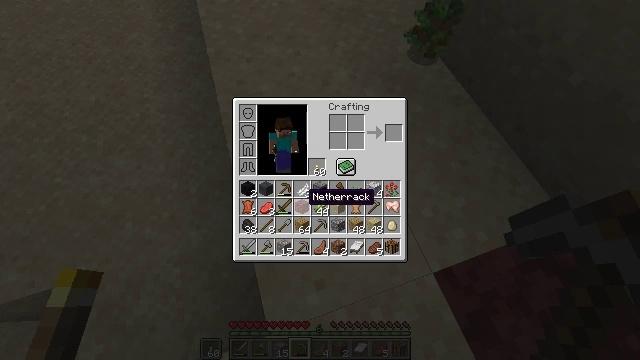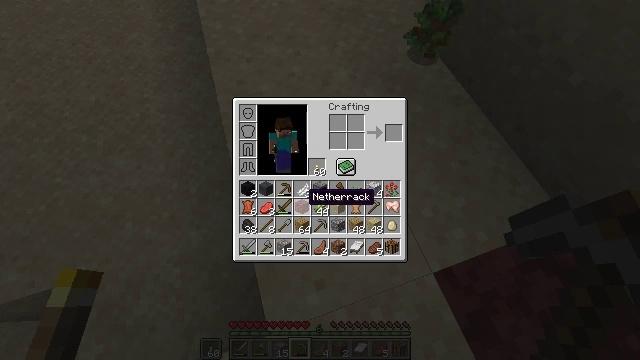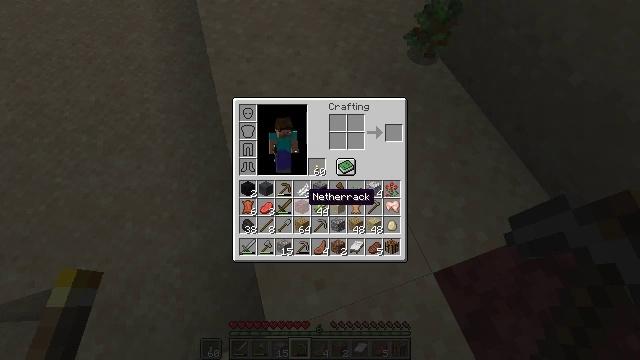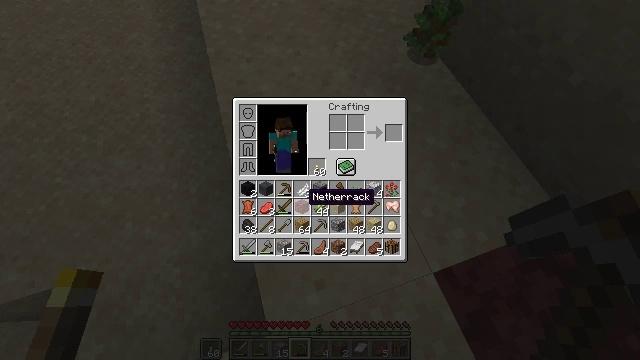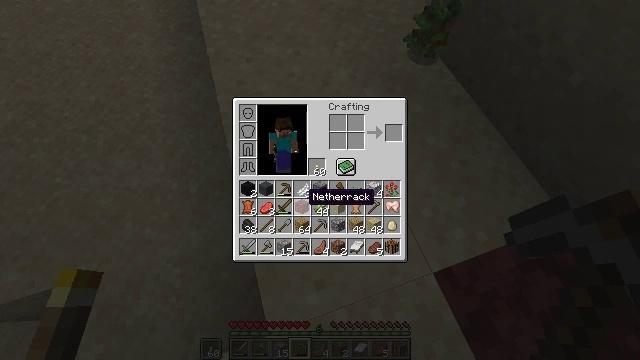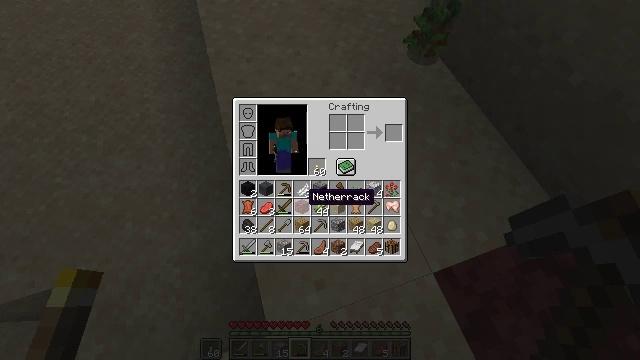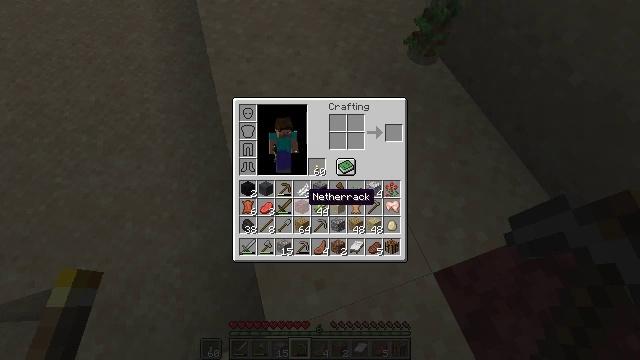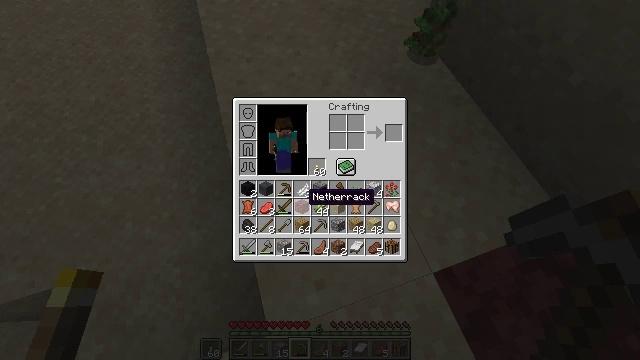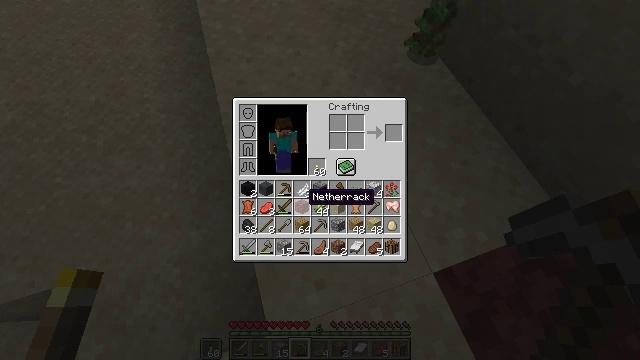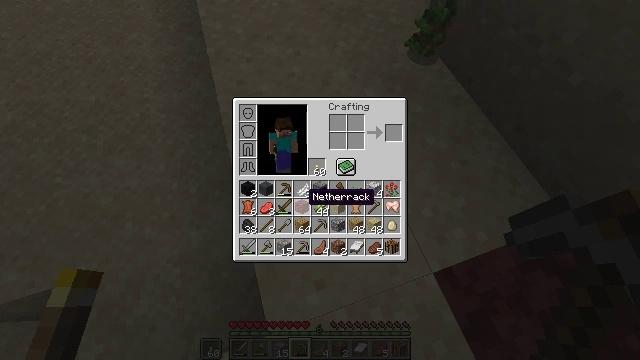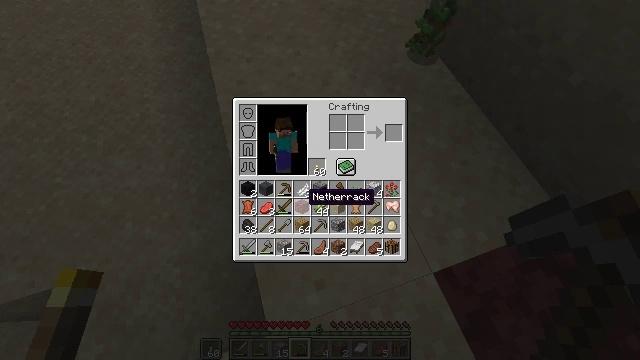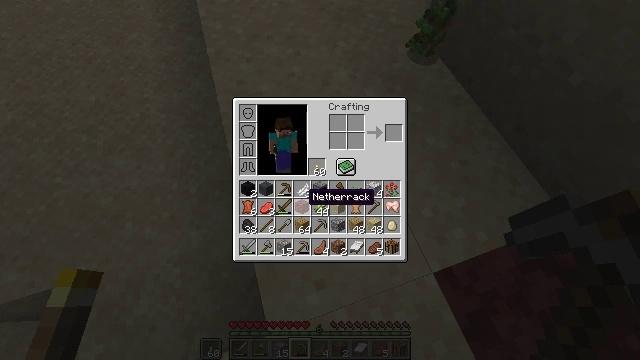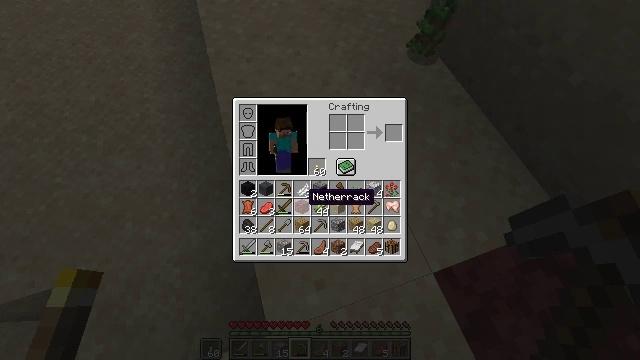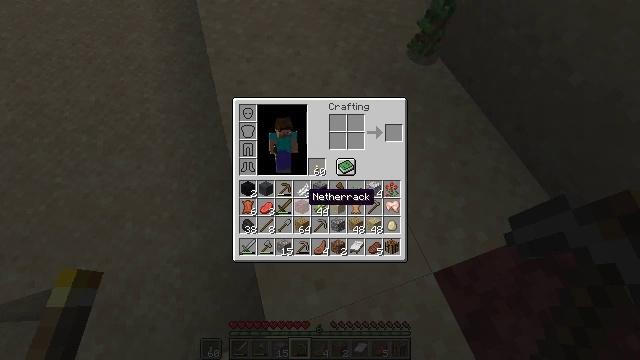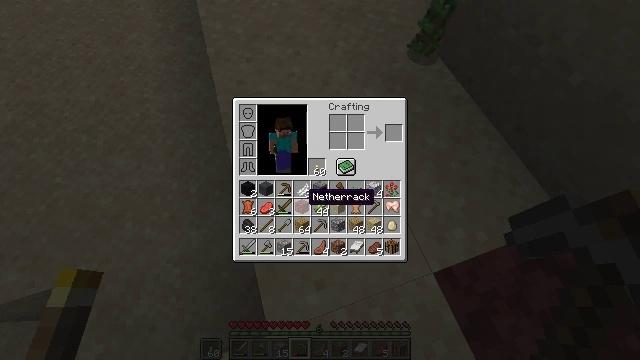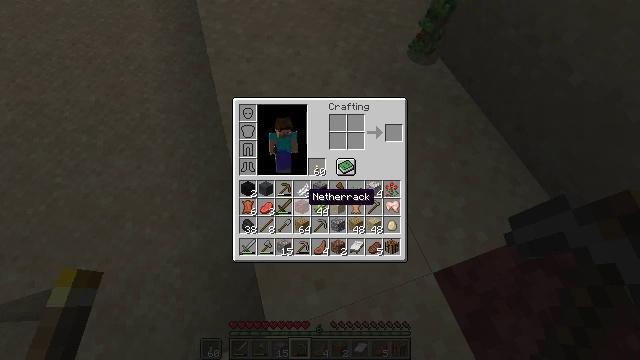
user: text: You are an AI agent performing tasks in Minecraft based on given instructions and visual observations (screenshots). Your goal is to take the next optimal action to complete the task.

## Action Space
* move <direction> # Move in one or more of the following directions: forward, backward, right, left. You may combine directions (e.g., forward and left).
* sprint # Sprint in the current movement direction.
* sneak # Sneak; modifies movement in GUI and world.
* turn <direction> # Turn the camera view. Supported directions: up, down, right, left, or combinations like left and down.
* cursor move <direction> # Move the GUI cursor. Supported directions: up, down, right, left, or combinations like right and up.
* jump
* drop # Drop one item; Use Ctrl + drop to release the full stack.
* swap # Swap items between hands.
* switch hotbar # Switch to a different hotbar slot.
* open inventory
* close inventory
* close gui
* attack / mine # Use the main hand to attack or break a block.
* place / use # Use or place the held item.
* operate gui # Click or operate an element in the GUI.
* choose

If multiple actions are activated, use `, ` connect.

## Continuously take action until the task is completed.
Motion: motion action
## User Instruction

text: Mine the netherrack in the Nether.
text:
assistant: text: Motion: no_op
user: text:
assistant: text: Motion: no_op
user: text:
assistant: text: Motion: no_op
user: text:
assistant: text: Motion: no_op
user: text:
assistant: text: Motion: no_op
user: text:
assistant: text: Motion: no_op
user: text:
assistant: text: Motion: no_op
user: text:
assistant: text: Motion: no_op
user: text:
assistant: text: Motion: no_op
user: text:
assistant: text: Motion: no_op
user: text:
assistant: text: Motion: no_op
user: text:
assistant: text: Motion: no_op
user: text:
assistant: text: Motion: no_op
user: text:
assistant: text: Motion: no_op
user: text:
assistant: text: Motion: no_op
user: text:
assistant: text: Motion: no_op
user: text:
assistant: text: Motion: no_op
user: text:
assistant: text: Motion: no_op
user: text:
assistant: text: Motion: no_op
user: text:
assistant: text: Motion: no_op
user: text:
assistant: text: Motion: no_op
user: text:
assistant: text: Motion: no_op
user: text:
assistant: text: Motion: no_op
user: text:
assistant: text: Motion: no_op
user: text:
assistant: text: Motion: no_op
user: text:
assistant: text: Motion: no_op
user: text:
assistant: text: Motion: no_op
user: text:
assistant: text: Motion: no_op
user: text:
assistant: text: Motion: no_op
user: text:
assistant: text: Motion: no_op